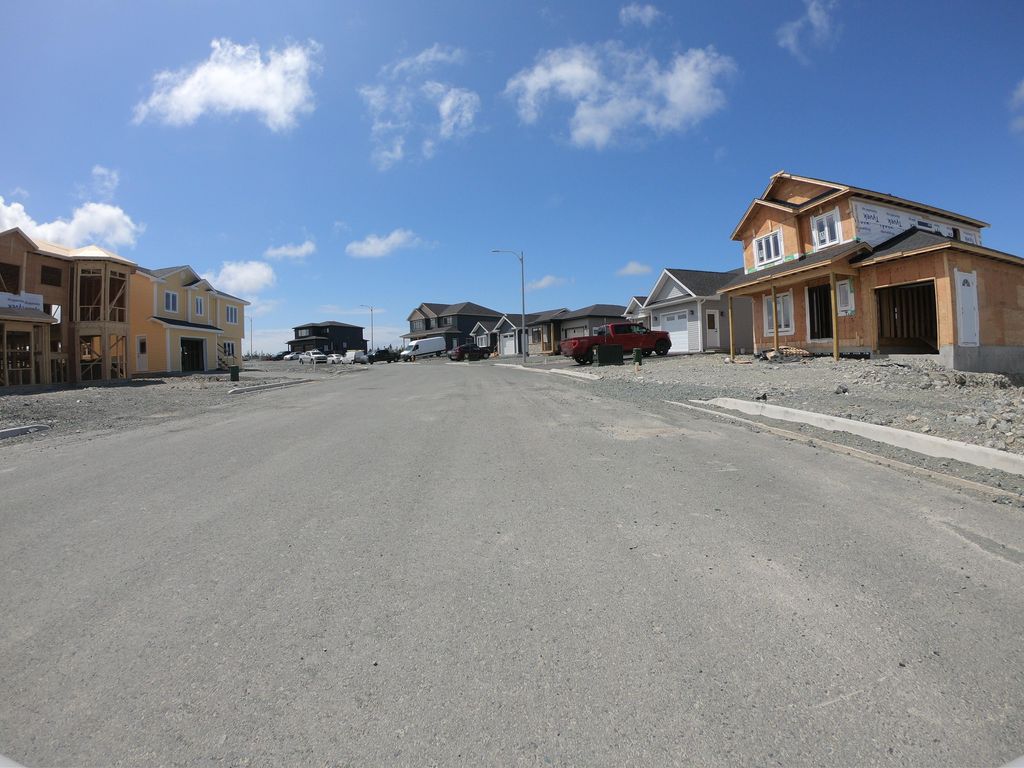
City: st_johns